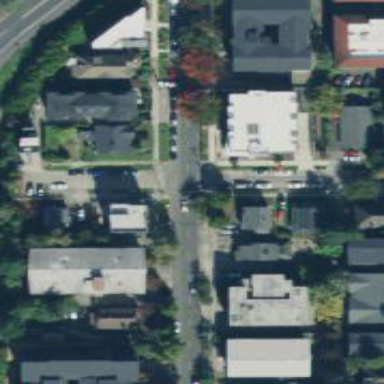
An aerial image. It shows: Residential road with separate sidewalk.